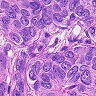
Metastatic tissue present: yes